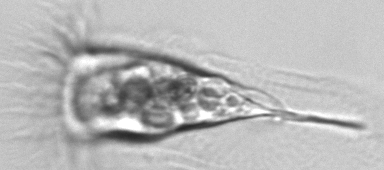
Label: Tintinnina